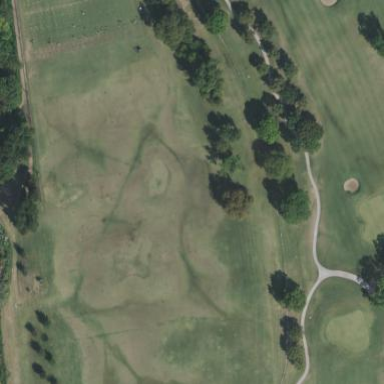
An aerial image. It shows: Driving range for golf on grass.